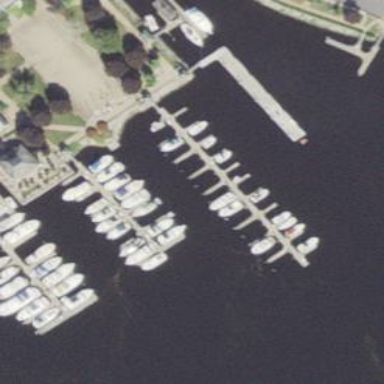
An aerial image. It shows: Man-made pier.